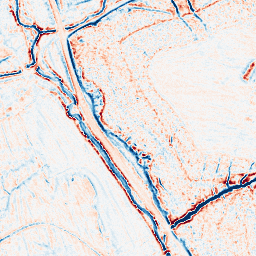
Category: edge_preserving
Decomposition family: bilateral
Decomposition parameters: d: 9
sigma_color: 100
sigma_space: 75
Upsampling method: edge_directed
Upsampling parameters: scale: 4
Upsampling scale: 4